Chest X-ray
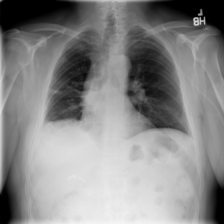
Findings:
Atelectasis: positive
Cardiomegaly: negative
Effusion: negative
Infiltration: positive
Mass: negative
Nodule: negative
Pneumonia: negative
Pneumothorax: negative
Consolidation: negative
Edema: negative
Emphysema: negative
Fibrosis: negative
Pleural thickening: negative
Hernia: negative